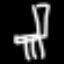
Label: chair